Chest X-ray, PA view. Patient: 42 years old, sex M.
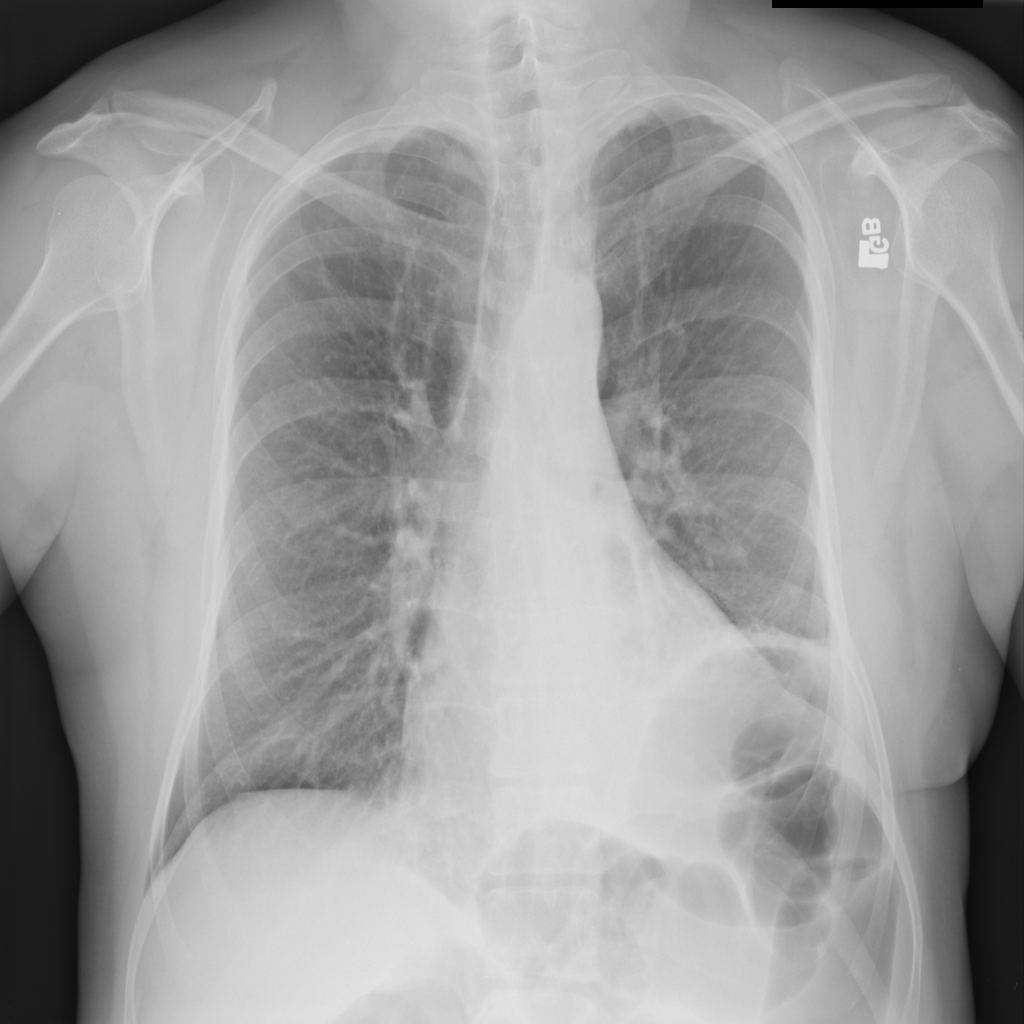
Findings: Atelectasis